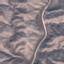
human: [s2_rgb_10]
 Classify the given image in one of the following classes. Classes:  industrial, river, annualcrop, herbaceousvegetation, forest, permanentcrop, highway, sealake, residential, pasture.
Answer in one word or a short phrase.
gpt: HerbaceousVegetation